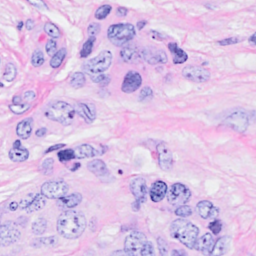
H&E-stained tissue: Breast